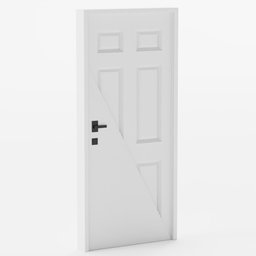
Label: architecture